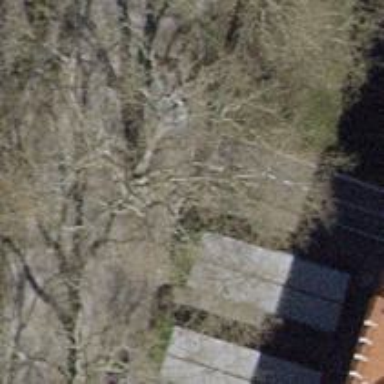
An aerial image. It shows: Avenue of trees.